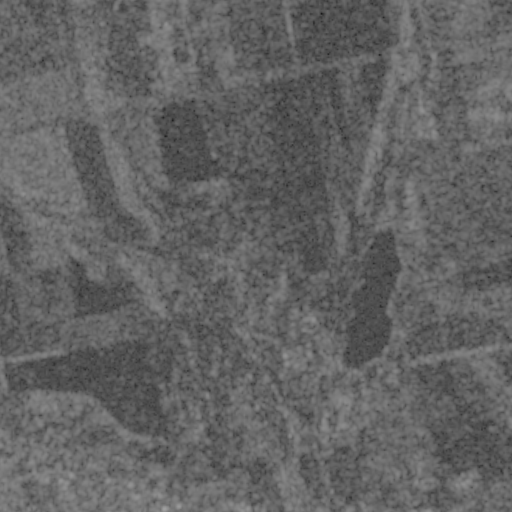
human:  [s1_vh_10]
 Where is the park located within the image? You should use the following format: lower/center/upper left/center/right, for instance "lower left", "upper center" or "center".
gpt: The park is located in the lower right of the image.
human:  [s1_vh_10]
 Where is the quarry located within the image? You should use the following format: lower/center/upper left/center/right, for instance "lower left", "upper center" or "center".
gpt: The quarry is located in the upper right of the image.
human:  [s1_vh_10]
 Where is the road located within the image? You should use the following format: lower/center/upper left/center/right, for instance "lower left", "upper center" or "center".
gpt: There is no road in the image.

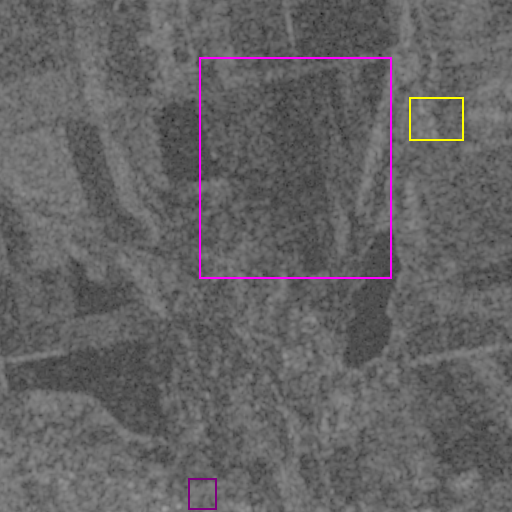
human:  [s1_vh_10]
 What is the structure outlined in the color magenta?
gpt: The structure outlined in magenta is a crop field.
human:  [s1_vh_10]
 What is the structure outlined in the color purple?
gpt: The structure outlined in purple is a park.
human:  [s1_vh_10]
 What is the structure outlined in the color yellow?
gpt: The structure outlined in yellow is a quarry.
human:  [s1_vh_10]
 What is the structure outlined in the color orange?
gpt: There is no orange outline.